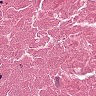
Metastatic tissue present: yes